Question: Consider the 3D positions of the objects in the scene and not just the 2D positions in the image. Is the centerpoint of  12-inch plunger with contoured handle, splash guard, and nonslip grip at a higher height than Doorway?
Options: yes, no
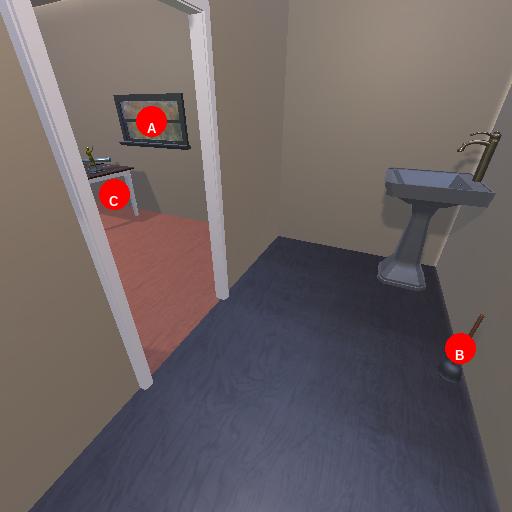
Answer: yes